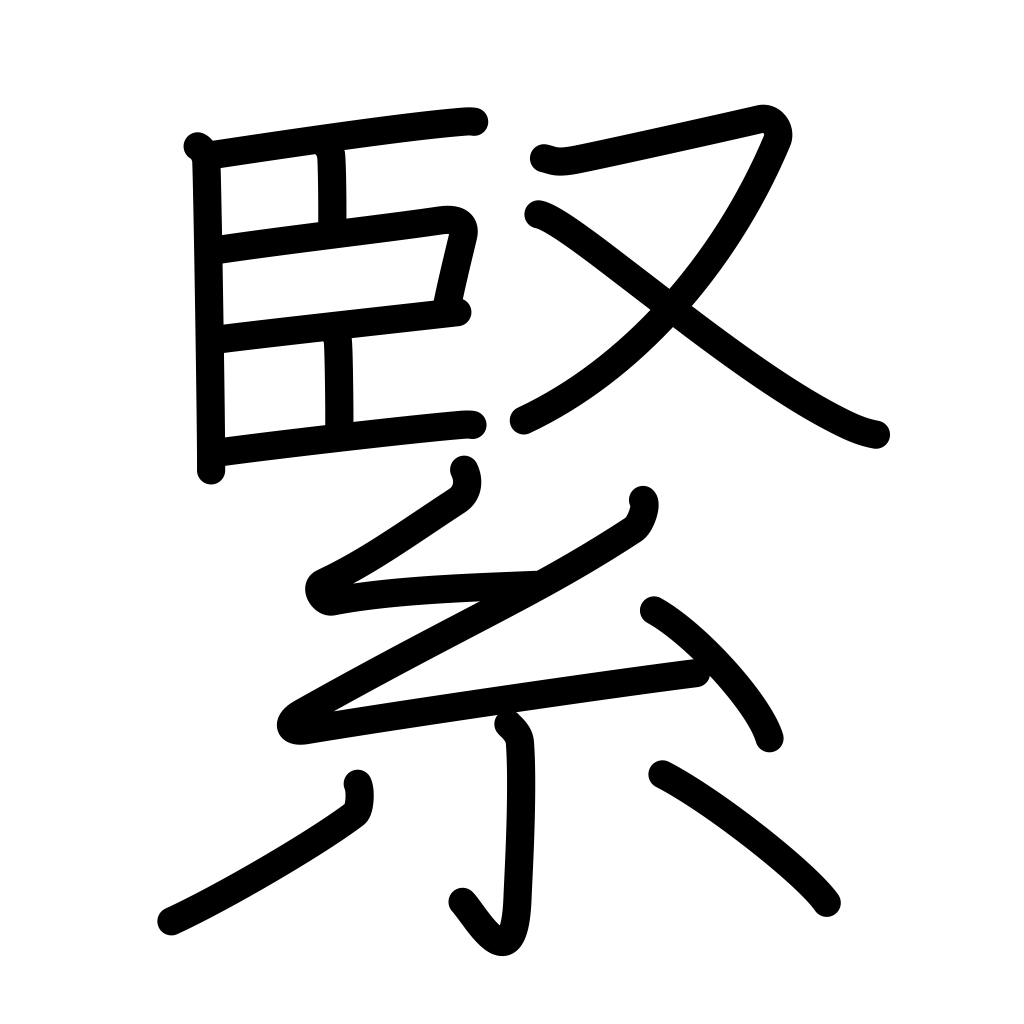
Meaning: tense, solid, hard, reliable, tight